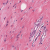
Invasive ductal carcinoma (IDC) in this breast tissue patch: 0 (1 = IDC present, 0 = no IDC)